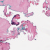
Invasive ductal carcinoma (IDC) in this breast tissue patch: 0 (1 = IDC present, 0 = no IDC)